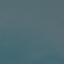
Label: SeaLake